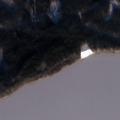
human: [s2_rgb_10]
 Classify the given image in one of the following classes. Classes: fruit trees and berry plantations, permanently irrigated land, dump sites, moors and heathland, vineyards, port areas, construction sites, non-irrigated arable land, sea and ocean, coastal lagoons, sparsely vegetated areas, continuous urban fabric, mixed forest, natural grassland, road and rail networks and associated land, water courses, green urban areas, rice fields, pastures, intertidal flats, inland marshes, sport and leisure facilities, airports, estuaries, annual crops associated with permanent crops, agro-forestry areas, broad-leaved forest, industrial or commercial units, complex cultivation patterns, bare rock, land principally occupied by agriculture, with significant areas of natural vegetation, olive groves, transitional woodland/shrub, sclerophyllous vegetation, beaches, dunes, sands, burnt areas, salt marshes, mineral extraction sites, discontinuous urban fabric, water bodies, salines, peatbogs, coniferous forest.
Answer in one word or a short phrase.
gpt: coniferous forest, mixed forest, water bodies